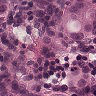
Metastatic tissue present: yes